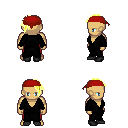
a pixel art fantasy rpg character, male body template, human, tanned skin, gray robe, red pants, gold long mohawk hairstyle, red bandana, black shoes, four views (front, back, left, right), 2x2 character sprite sheet, small pixel art, hard edges, no anti-aliasing